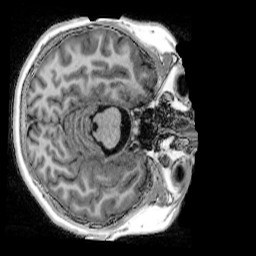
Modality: UNIT1_denoised
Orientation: axial
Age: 10
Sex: female
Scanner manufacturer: siemens
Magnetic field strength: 3 T
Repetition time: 4 s
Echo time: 0.00303 s